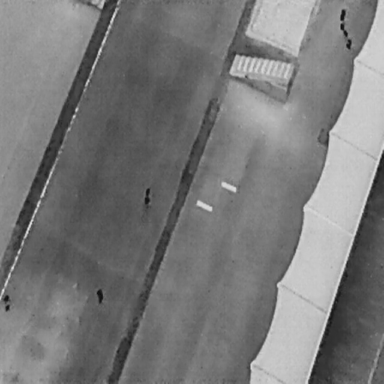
There are three People in the infrared image.